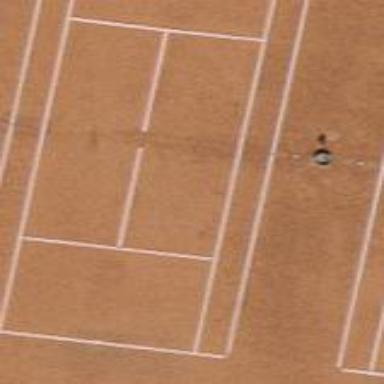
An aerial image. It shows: Tennis pitch with clay surface for leisure sports.